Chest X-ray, PA view. Patient: 61 years old, sex M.
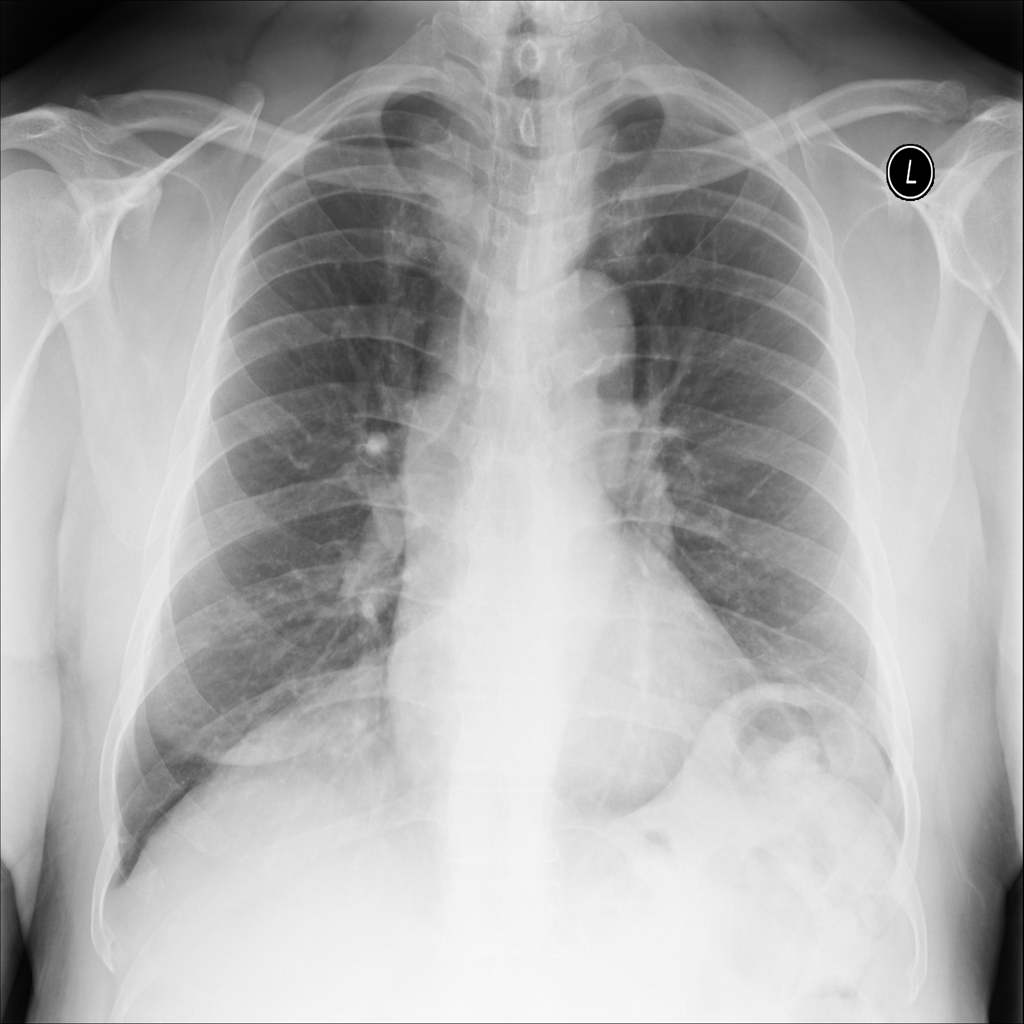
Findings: Atelectasis, Hernia